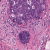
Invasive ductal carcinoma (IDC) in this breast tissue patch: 0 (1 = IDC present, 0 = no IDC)